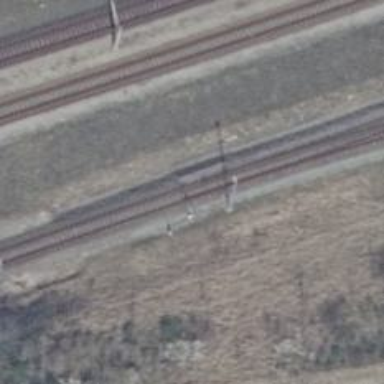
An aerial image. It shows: Railway switch with turnout to the right.